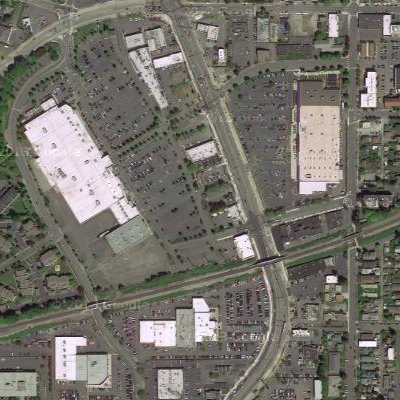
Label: Parking